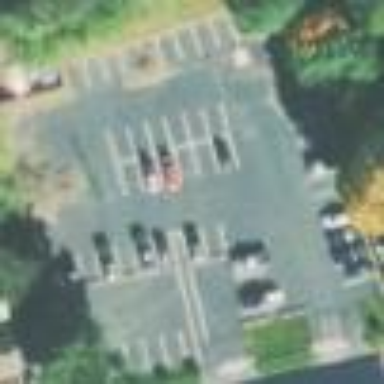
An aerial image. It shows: Parking area with surface.